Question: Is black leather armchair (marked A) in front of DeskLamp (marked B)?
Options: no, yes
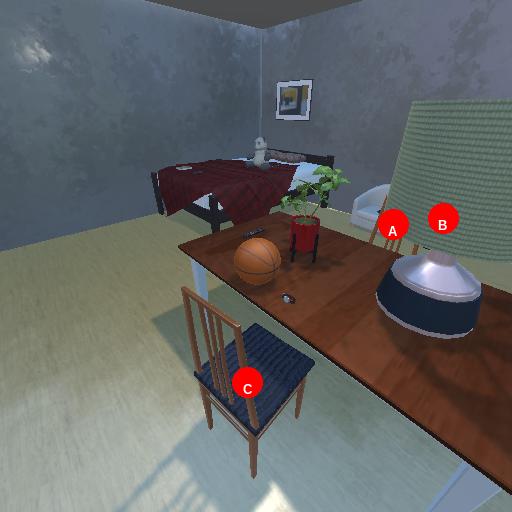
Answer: no